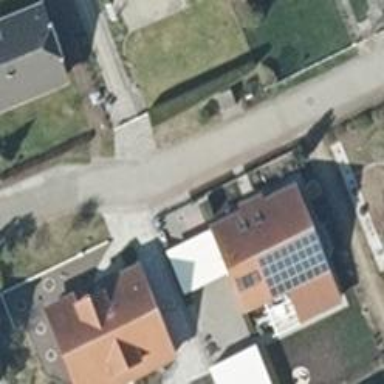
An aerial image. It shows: Asphalt road in residential area.